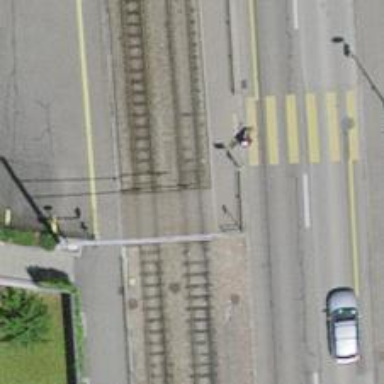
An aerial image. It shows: Crossing for the railway.